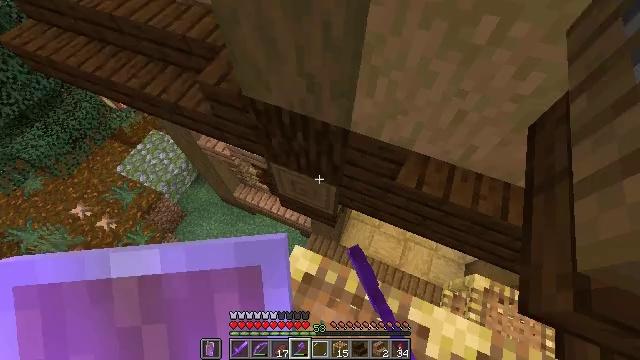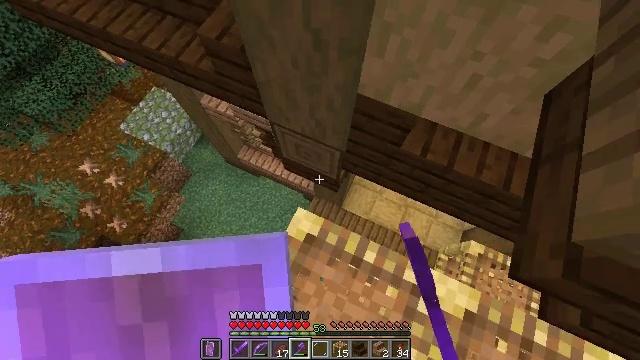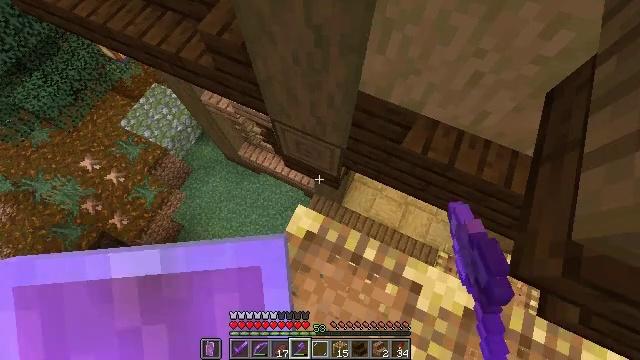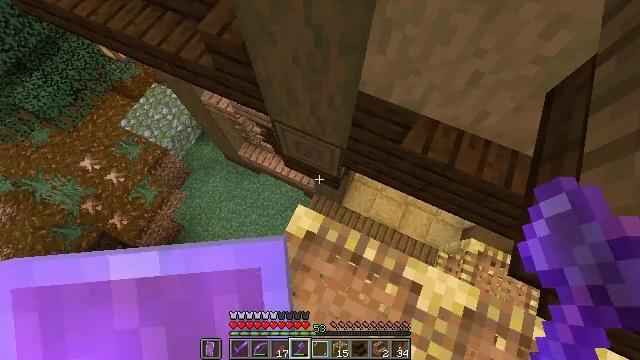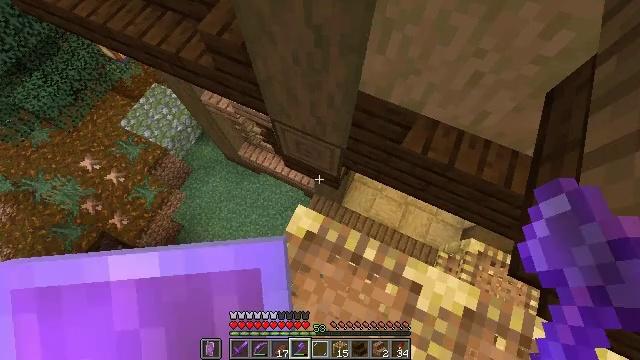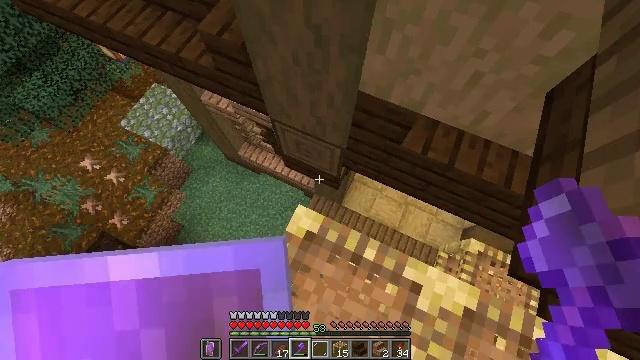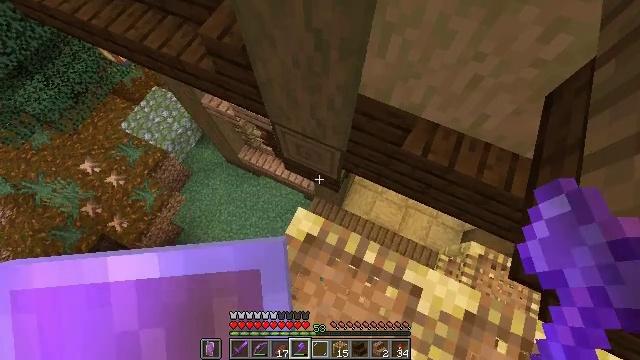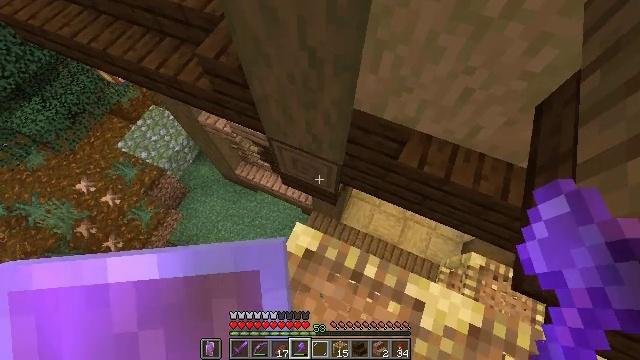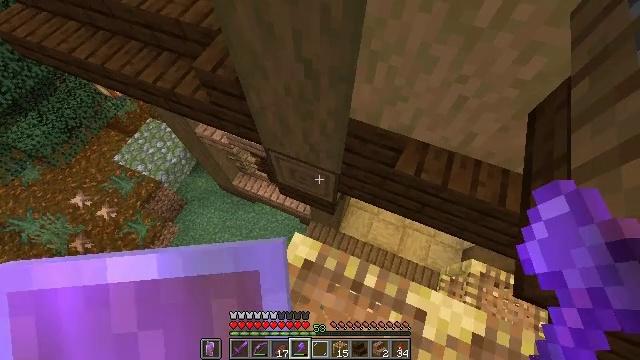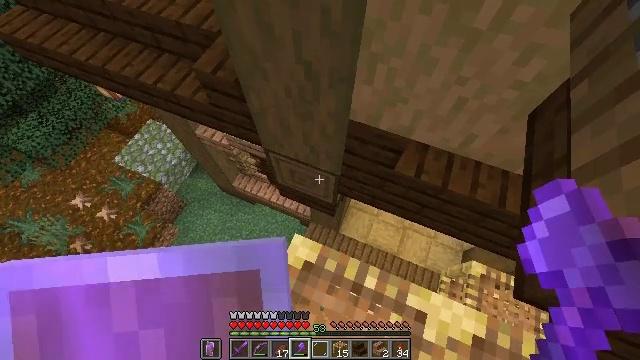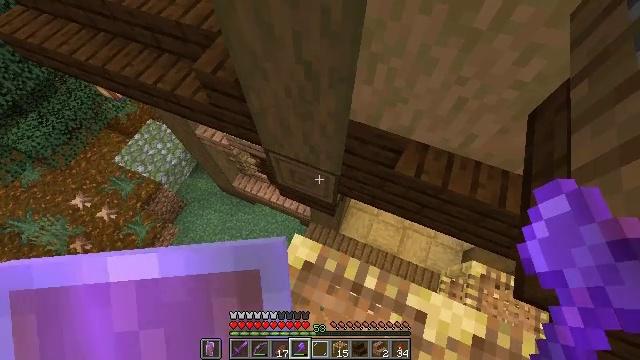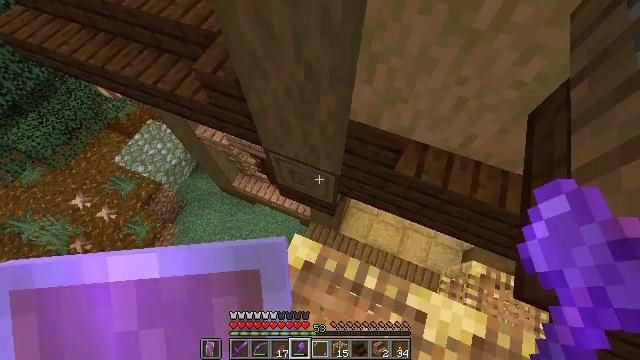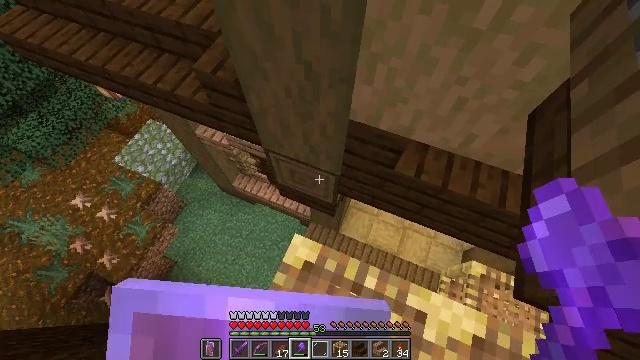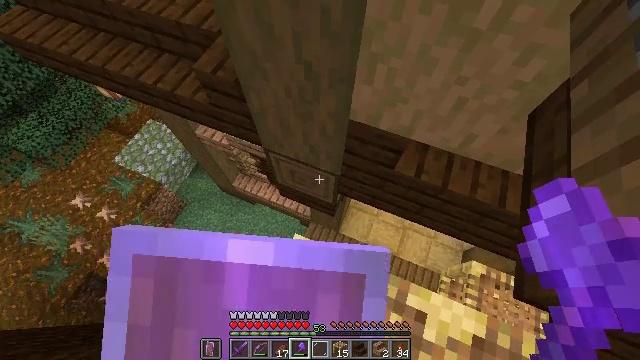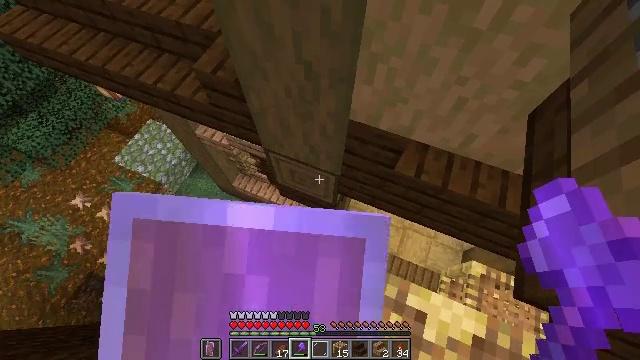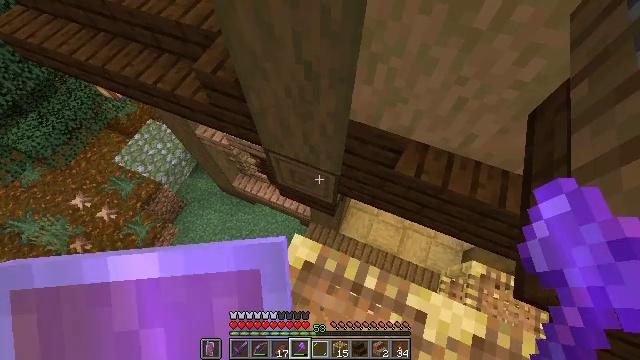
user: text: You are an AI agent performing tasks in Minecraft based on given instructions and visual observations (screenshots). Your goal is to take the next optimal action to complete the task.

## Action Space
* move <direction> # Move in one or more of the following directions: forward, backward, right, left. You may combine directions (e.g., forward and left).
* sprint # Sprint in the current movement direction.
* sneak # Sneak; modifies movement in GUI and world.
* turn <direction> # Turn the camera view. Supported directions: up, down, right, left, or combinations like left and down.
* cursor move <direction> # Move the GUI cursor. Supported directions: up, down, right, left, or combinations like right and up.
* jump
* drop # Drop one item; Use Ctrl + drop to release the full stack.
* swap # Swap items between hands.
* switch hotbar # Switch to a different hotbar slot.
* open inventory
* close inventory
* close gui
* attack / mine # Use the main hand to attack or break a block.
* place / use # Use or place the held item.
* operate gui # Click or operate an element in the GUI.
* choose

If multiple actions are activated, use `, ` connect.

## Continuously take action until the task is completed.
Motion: motion action
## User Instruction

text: Remove jungle stairs from their place.
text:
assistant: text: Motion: turn left and down
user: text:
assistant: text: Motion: no_op
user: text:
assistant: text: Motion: no_op
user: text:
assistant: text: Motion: no_op
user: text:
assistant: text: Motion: no_op
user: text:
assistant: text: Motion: no_op
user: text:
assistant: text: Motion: turn right and up
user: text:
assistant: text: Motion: turn right and up
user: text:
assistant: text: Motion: no_op
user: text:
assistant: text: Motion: no_op
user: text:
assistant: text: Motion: no_op
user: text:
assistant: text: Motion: use / place
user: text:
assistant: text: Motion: use / place
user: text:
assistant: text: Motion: use / place
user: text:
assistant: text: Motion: no_op
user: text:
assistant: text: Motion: no_op
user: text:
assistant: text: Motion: turn right
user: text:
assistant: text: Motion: turn right and down
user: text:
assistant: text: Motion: turn right and down
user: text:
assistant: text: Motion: turn right
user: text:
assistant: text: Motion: turn right and up
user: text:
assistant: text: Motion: turn right and up
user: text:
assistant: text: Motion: turn right and up
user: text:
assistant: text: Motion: no_op
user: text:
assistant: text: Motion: no_op
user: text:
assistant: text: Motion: turn up
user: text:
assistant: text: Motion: turn up
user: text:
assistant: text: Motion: no_op
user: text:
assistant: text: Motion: no_op
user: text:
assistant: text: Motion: no_op